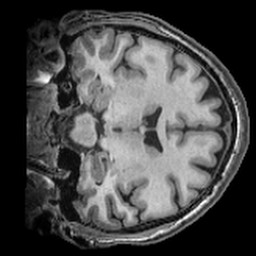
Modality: T1w
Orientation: coronal
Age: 44
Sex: female
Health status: ill
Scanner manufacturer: ge
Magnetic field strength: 3 T
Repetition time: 0.008164 s
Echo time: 0.003184 s